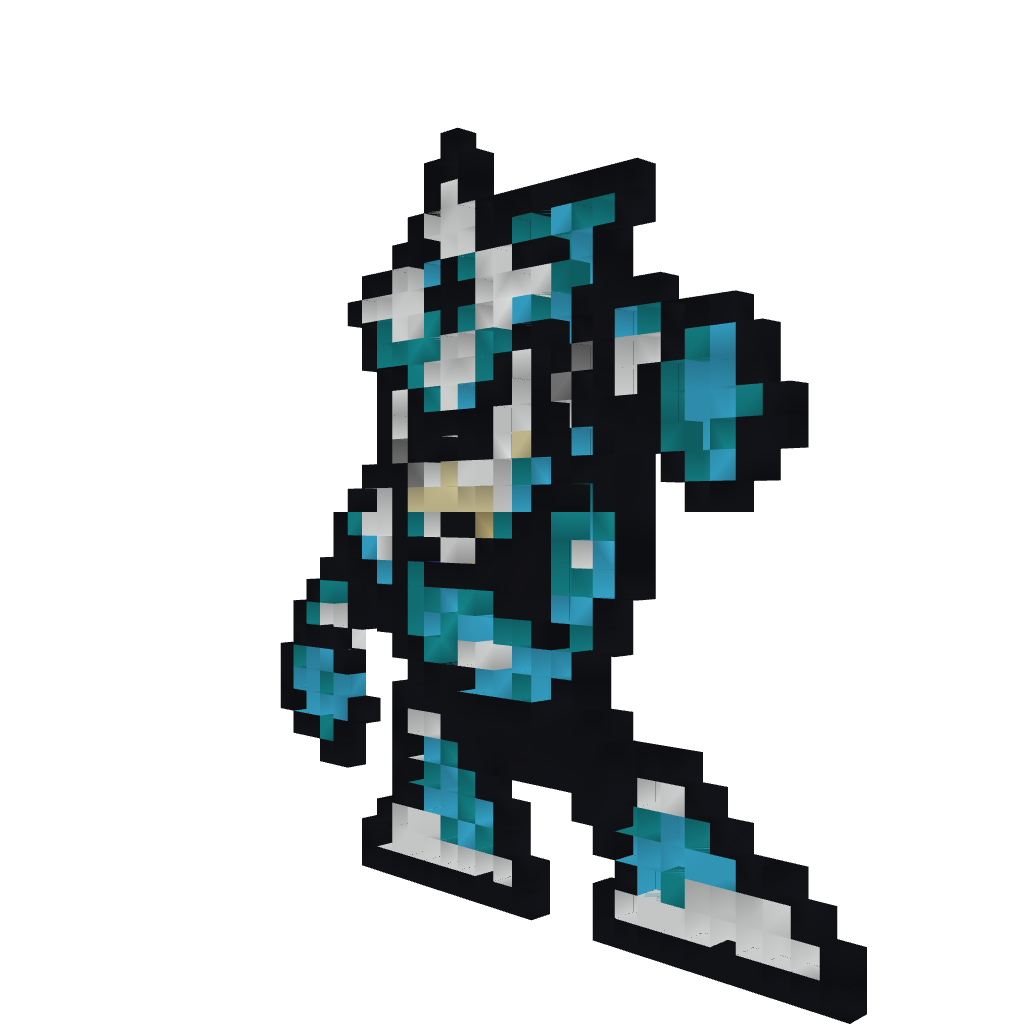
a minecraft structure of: Shadow Man